Field crop: maize
Growth stage: 2
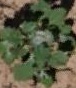
Species: chenopodium